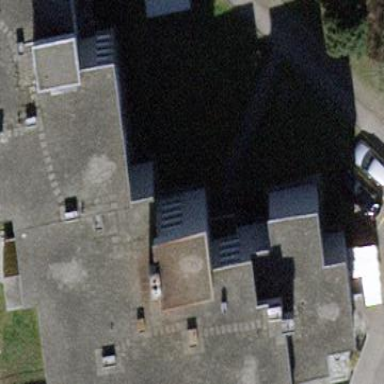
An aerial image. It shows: Residential building with flat roof.